Question: I am trying to catch an method in the api that I am implementing. I have created an attribute that is based in this article(<URL>.
'''
[Route("")]
[CacheControl(MaxAge = 160)]
public IEnumerable<Club> GetAll()
{
return _clubService.GetAll();
}
'''
The code of this attribute is:
'''
public class CacheControlAttribute : ActionFilterAttribute
{
public int MaxAge { get; set; }
public CacheControlAttribute()
{
MaxAge = 160;
}
public override void OnActionExecuted(HttpActionExecutedContext context)
{
context.Response.Headers.CacheControl = new CacheControlHeaderValue
{
Public = true,
MaxAge = TimeSpan.FromSeconds(MaxAge)
};
base.OnActionExecuted(context);
}
}
'''
I am calling directly this method from chrome. But the server is always executing the query and I canot get the server to return Not Modified. I am doing something wrong?
---------------------------------------------------------------EDIT--------------------------------------------------------------
These are the header of my call:

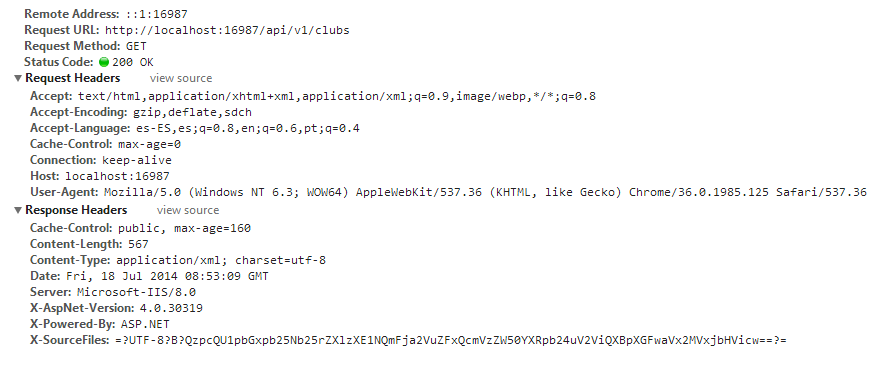
Answer: Output caching is not currently supported by the Web API, however, someone has already gone to the trouble of building a library that does exactly what you need - <URL>.